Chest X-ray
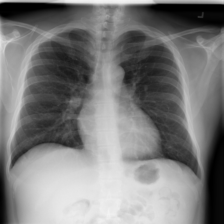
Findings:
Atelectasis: negative
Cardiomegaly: negative
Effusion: negative
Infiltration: negative
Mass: negative
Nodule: negative
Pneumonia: negative
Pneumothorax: negative
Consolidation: negative
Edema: negative
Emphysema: negative
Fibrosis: negative
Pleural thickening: negative
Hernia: negative